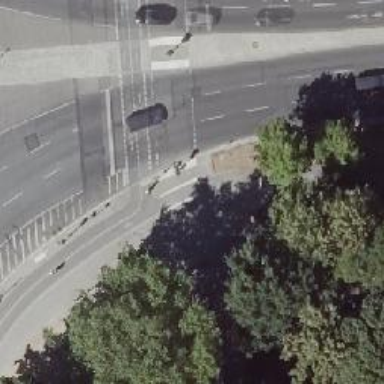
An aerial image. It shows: Asphalt footway.